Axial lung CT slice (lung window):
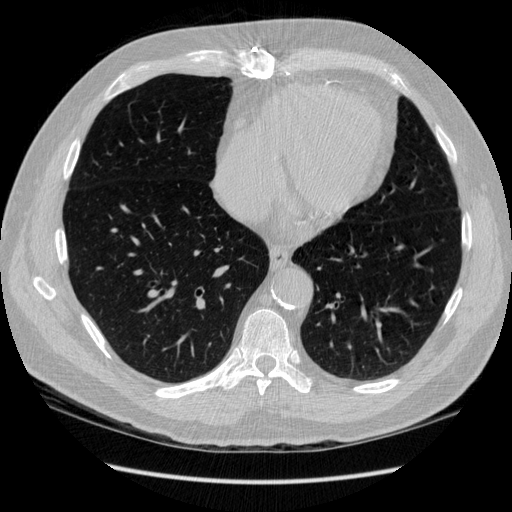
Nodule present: no